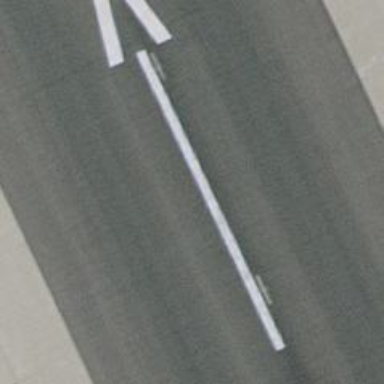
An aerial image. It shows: Asphalt taxiway in the airport.